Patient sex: M
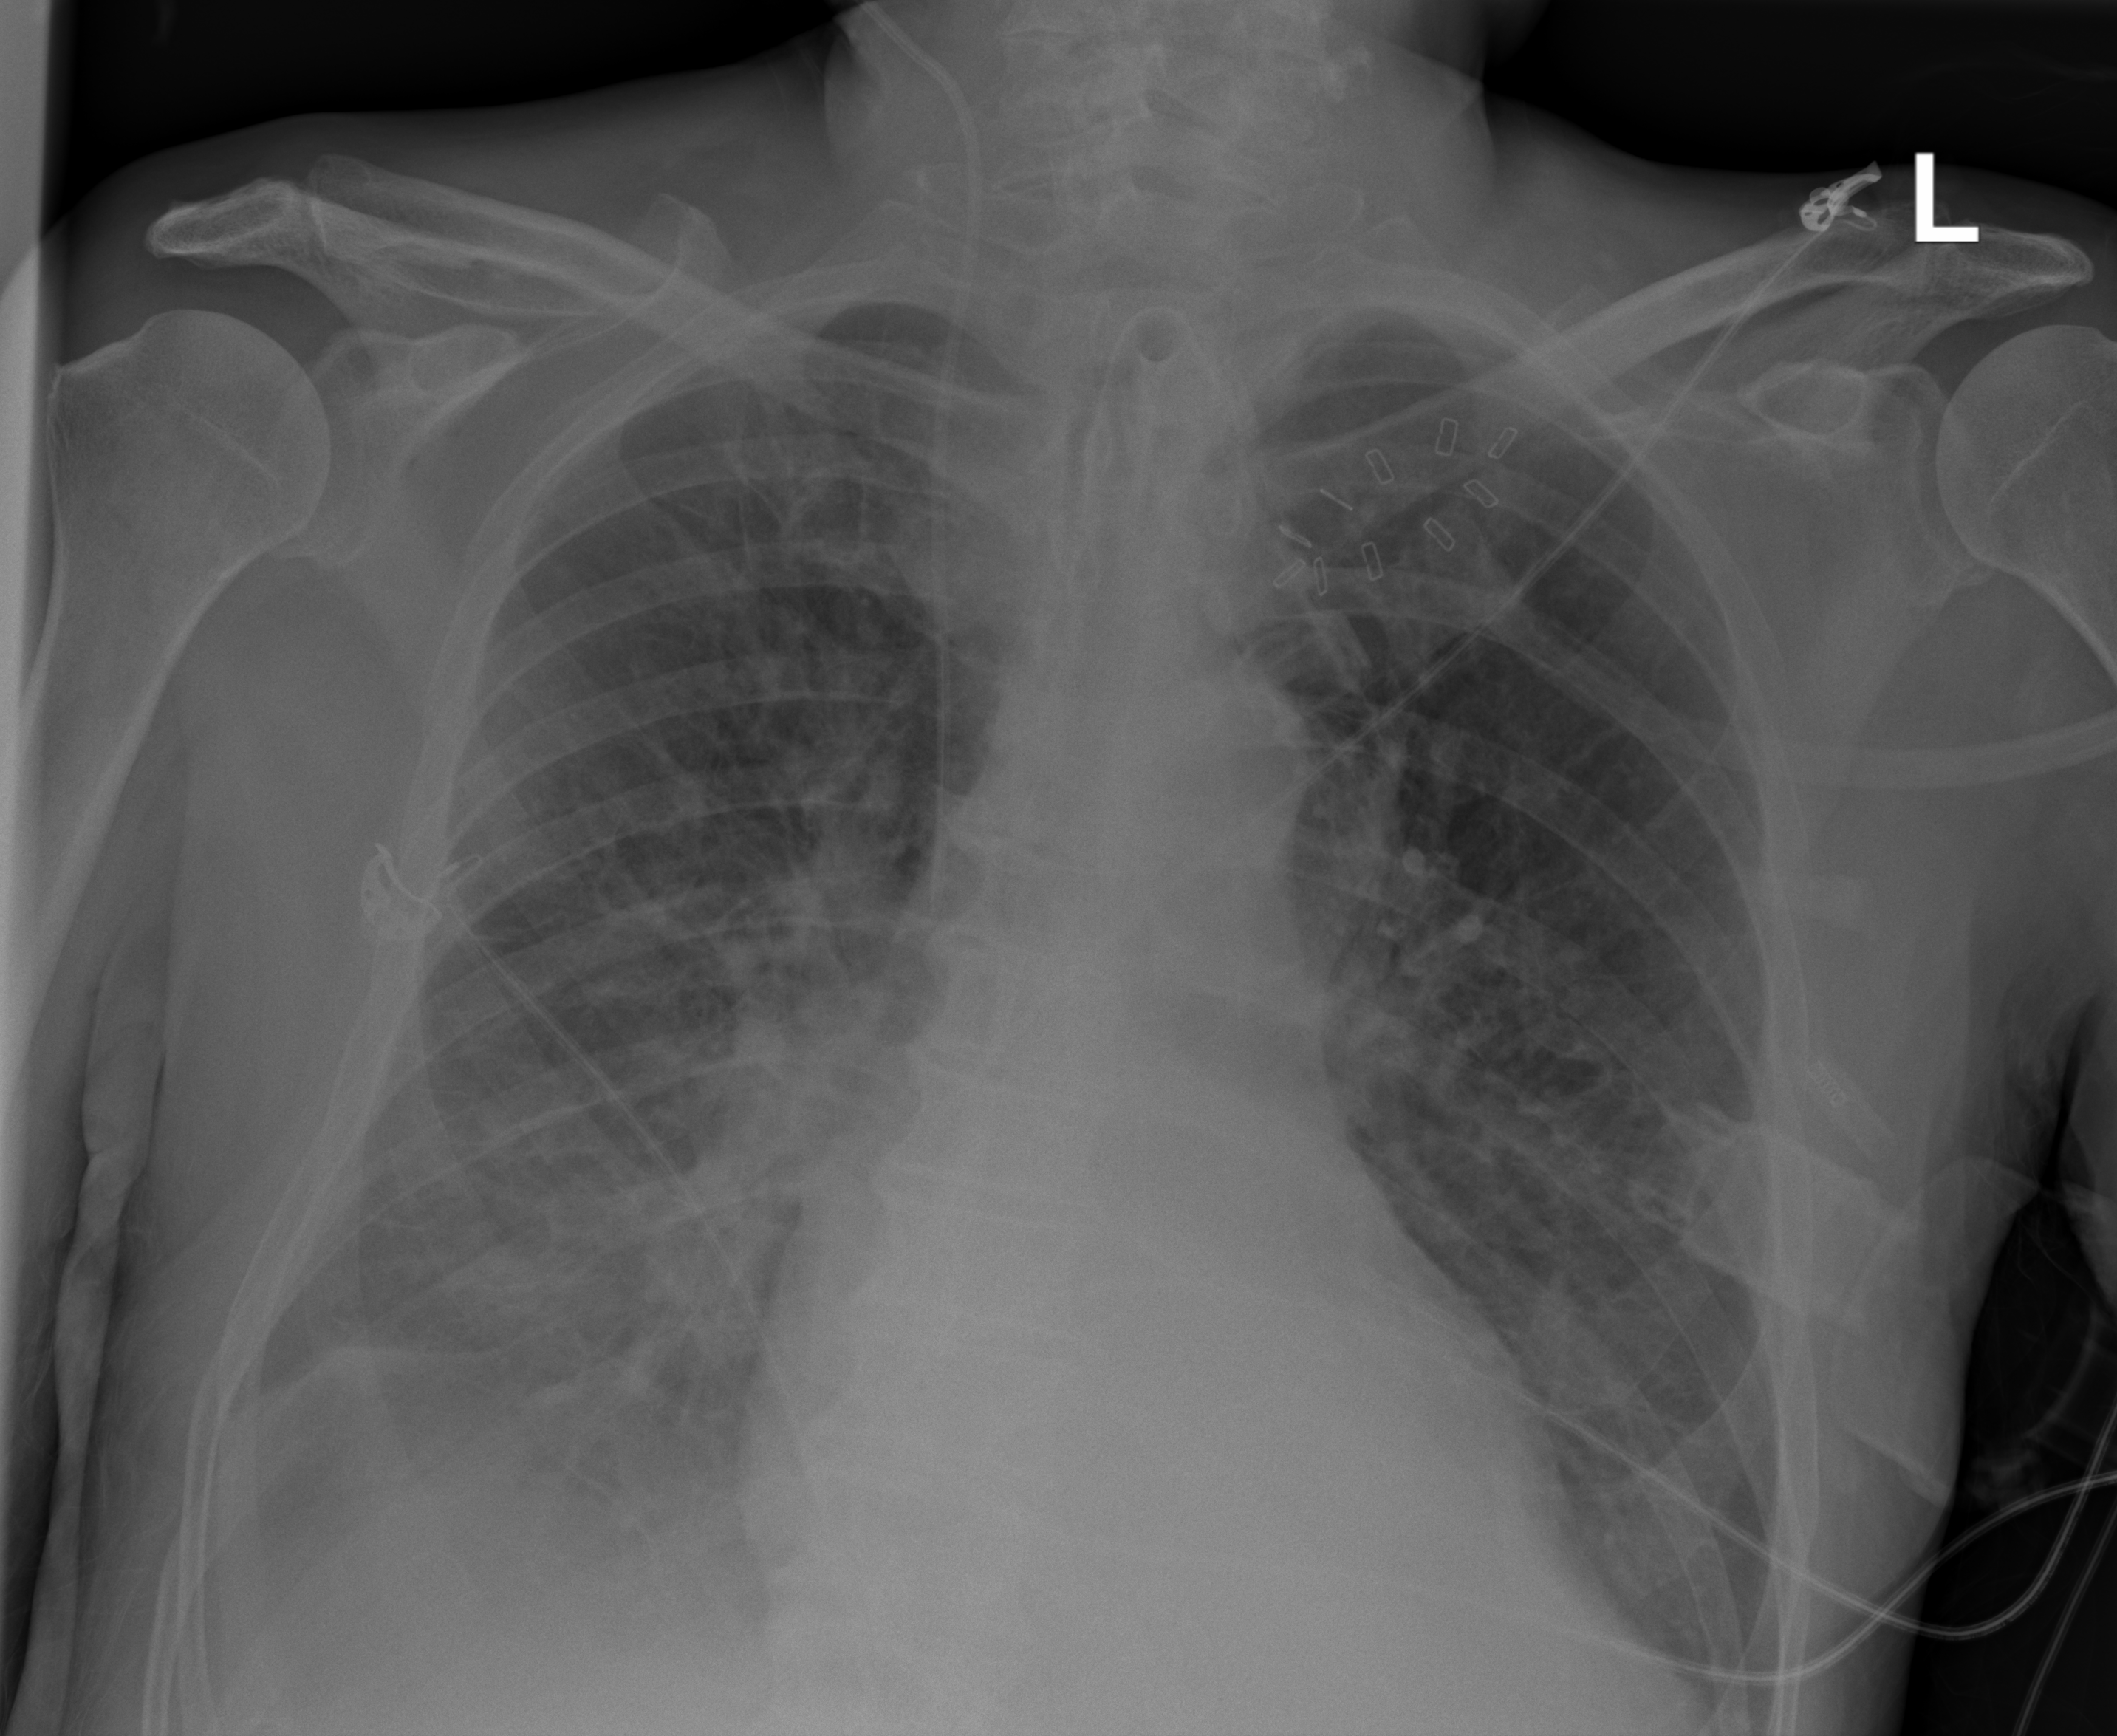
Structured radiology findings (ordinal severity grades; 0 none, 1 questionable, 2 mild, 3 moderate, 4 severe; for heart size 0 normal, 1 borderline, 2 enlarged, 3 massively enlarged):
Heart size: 0
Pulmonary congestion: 1
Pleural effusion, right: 2
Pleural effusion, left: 0
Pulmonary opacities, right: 1
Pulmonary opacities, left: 0
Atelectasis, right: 2
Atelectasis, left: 0